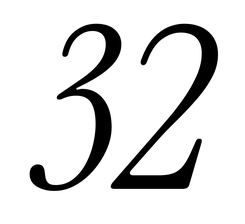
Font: InstrumentSerif-Italic